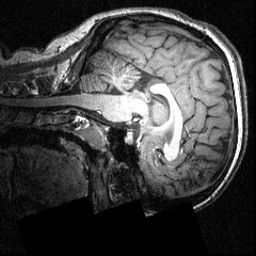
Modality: T1w
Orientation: sagittal
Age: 20
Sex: female
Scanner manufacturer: siemens
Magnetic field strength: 3.951 T
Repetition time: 1.5 s
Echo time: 0.00335 s